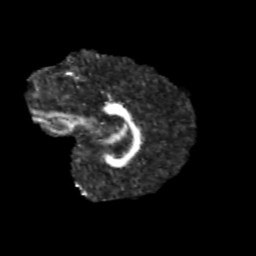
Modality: FA
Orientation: sagittal
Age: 11
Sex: male
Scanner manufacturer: siemens
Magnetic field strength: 3 T
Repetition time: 3.8 s
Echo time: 0.07 s